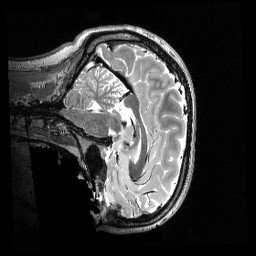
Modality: T2w
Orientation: sagittal
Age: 22
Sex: female
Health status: healthy
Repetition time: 3.2 s
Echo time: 0.563 s